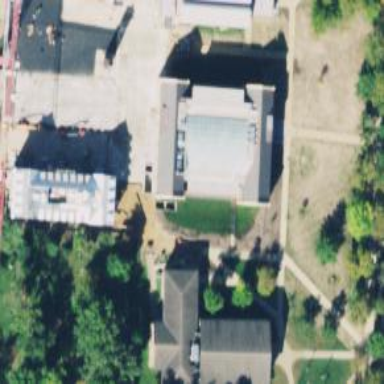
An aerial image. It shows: Library building.